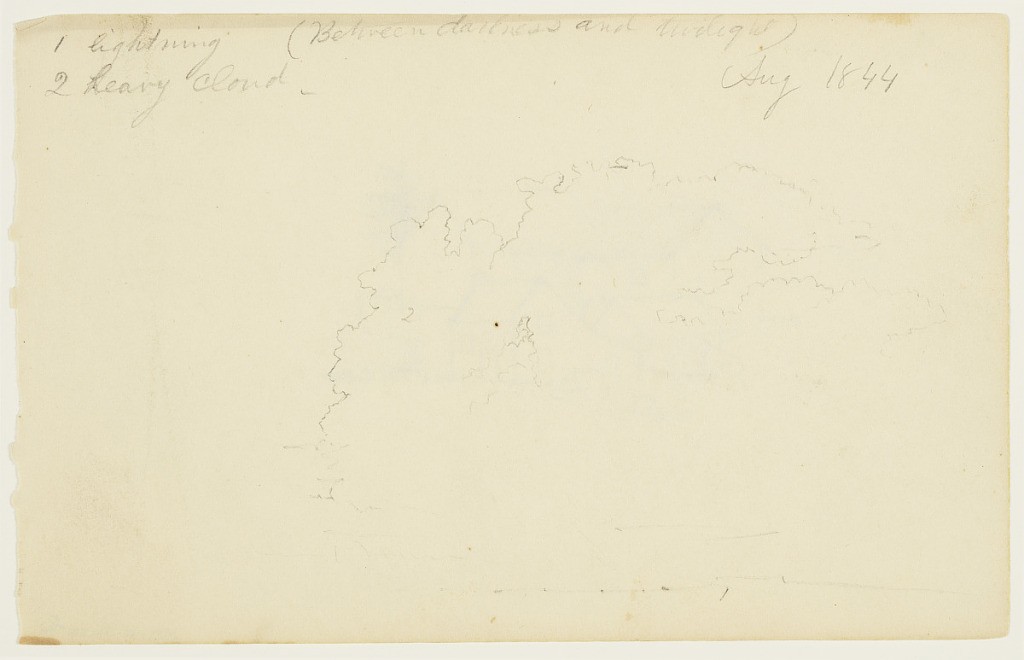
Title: Thunderhead between Darkness and Twilight, Catskill, New York
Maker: Frederic Edwin Church, American, 1826–1900
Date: August 1844
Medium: Graphite on white wove paper; verso: graphite
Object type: Drawing
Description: Landscape and meteorological sketch showing a view of a towering thunderhead over the Hudson River Valley between sunset and darkness. Its lofty, billowing form drifts in the sky to the right and dominates the composition.

Verso: Architecture sketch showing a vignette of four closely grouped farm buildings, set within a wooded landscape. A conifer tree is visible beyond the buildings at right.